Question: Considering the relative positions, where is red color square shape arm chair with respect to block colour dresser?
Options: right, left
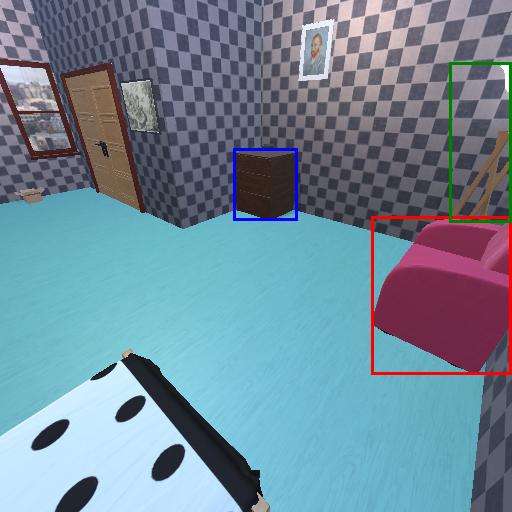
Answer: right